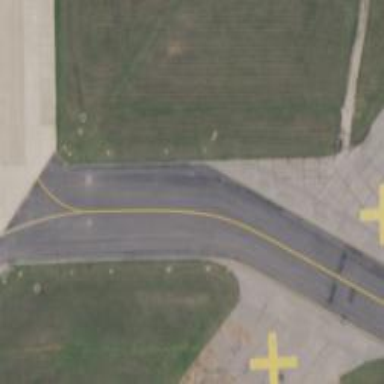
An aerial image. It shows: Asphalt taxiway in the airport.